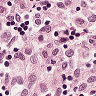
Metastatic tissue present: no